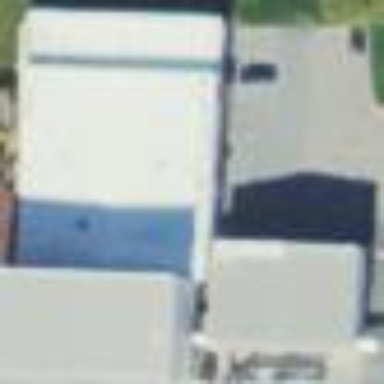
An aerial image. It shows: Building.